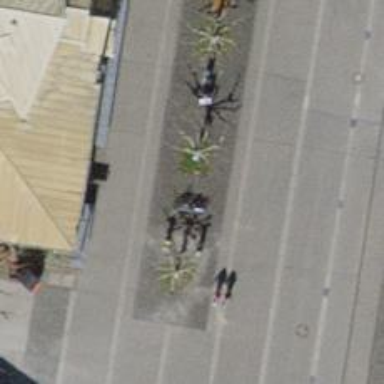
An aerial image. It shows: Asphalt area designated for bicycle parking. It features bicycle rack.